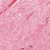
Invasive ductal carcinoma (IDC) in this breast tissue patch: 0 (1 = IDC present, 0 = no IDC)